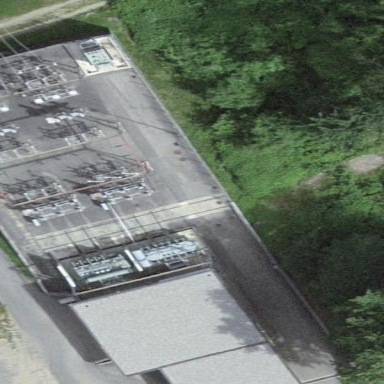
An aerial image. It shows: Power substation.